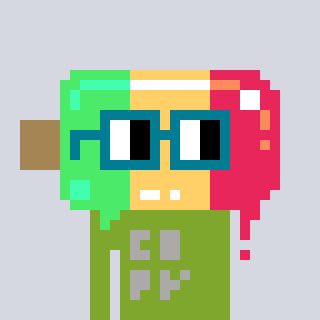
a pixel art character with square dark green glasses, a icepop-shaped head and a slimegreen-colored body on a cool background